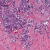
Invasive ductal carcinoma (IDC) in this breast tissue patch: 1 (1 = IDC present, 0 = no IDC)